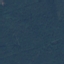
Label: Forest